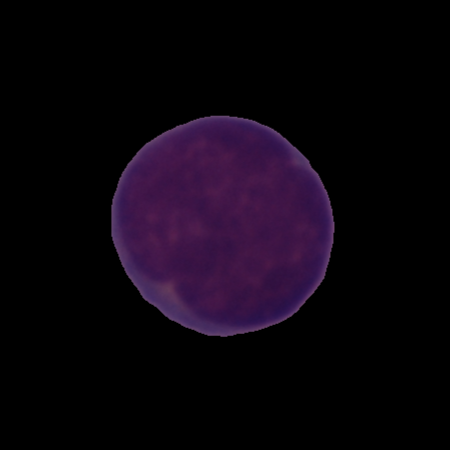
Label: cancer